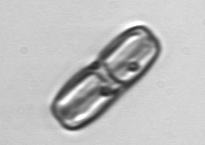
Label: Ephemera